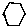
Label: hexagon